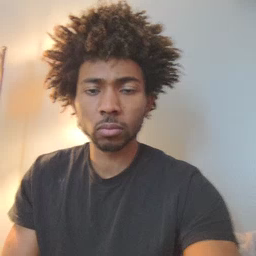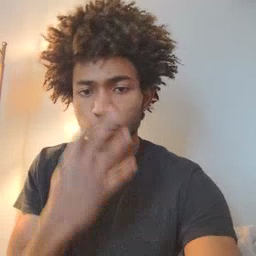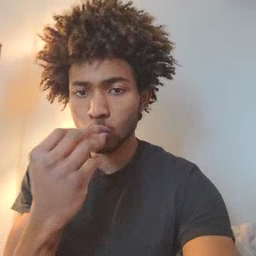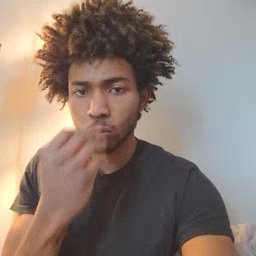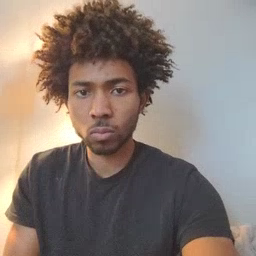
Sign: wolf